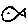
Label: fish